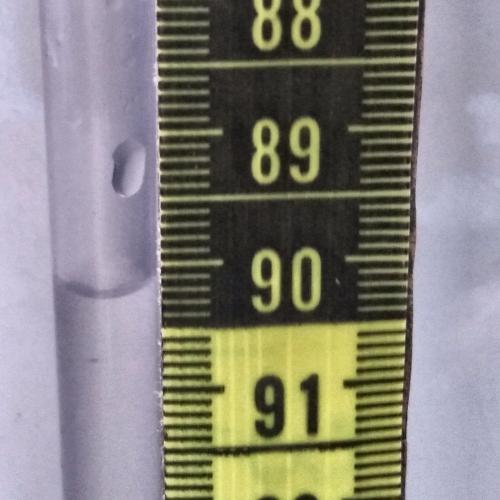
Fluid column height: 90.2 cm